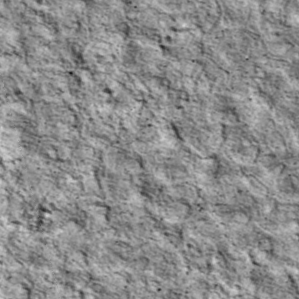
Label: non_frost